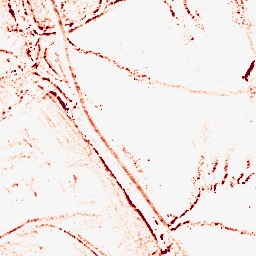
Category: morphological
Decomposition family: morphological_square
Decomposition parameters: operation: opening
size: 5
Upsampling method: sinc_hamming
Upsampling parameters: scale: 8
kernel_size: 16
Upsampling scale: 8